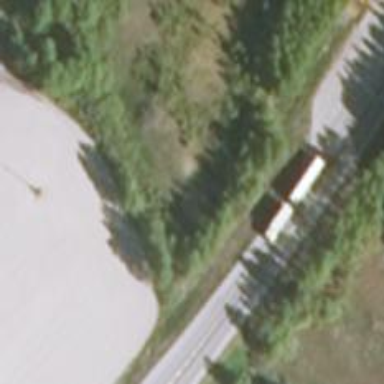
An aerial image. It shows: Asphalt trunk link road.